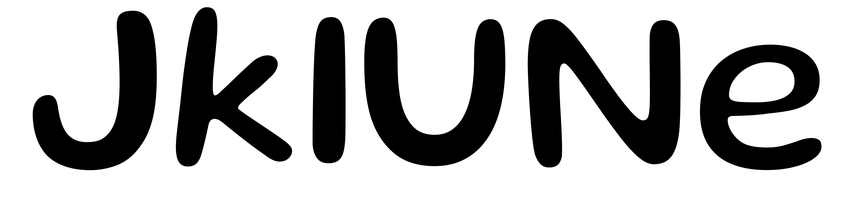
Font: Gluten_Regular